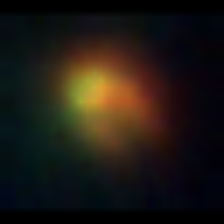
Taxon: NanoPlankton
Group: Other